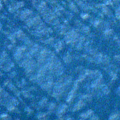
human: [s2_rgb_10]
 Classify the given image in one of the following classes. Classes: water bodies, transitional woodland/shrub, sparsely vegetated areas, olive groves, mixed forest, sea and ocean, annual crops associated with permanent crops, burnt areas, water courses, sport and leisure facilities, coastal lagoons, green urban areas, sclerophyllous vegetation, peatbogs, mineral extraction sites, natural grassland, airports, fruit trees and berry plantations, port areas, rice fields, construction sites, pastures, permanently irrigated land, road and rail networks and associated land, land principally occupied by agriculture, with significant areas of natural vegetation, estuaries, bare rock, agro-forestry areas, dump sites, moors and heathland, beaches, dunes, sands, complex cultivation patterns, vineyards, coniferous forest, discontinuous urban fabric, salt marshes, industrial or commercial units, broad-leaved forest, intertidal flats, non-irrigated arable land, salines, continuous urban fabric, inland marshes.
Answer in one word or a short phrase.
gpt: sea and ocean